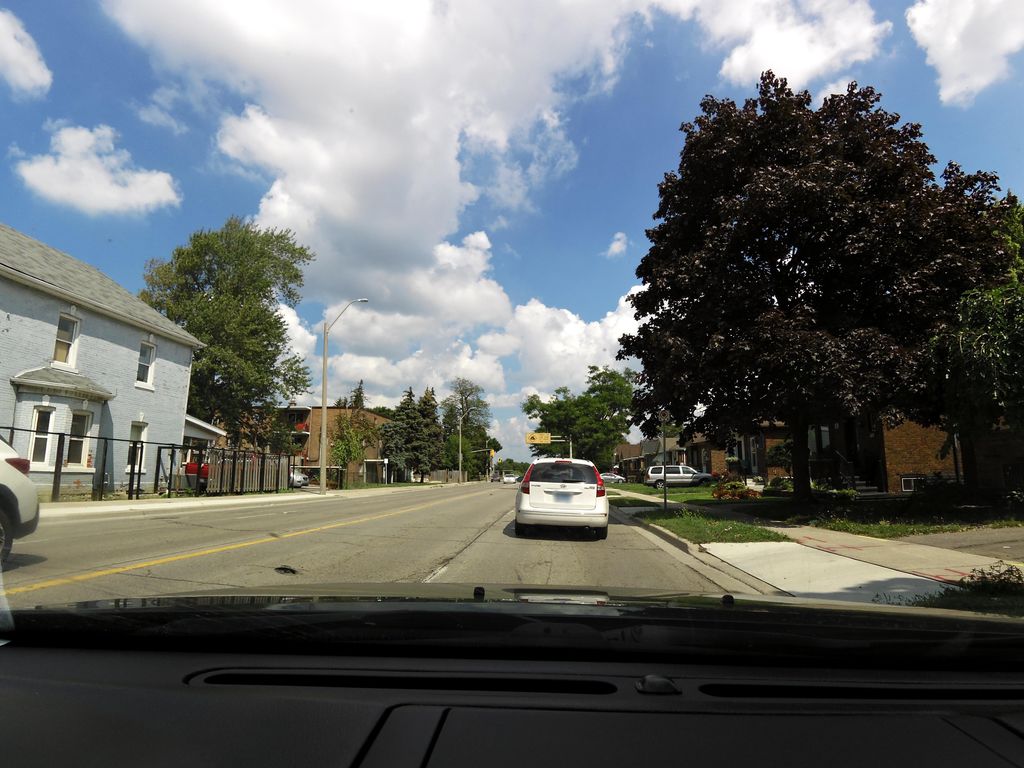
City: hamilton